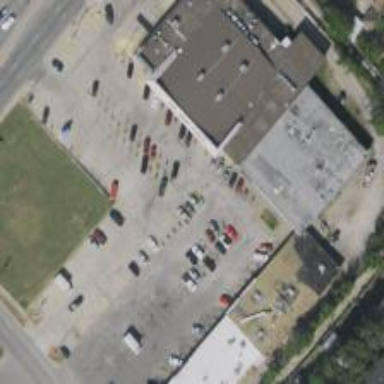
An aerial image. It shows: Retail building.